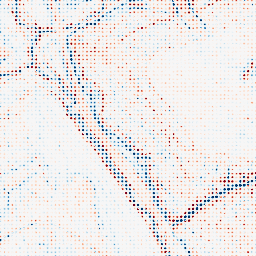
Category: multiscale
Decomposition family: dog_multiscale
Decomposition parameters: sigma_ratio: 1.4
n_scales: 4
base_sigma: 0.5
Upsampling method: sinc_blackman
Upsampling parameters: scale: 8
kernel_size: 4
Upsampling scale: 8